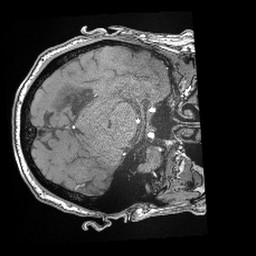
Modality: angio
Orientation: axial
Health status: ill
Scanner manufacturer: siemens
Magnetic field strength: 3 T
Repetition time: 0.021 s
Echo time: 0.00343 s